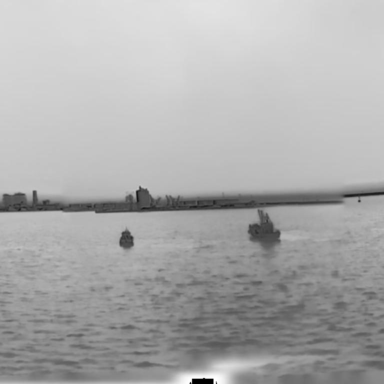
There are two bulk_carriers in the infrared image.